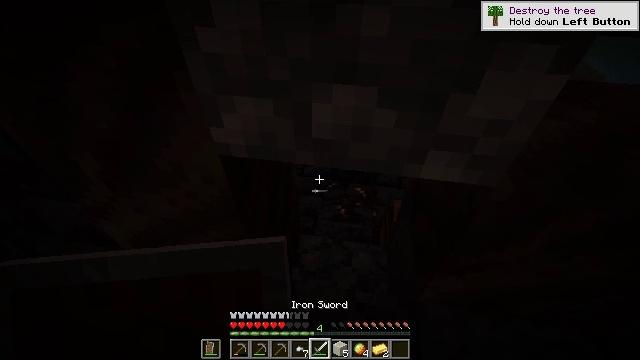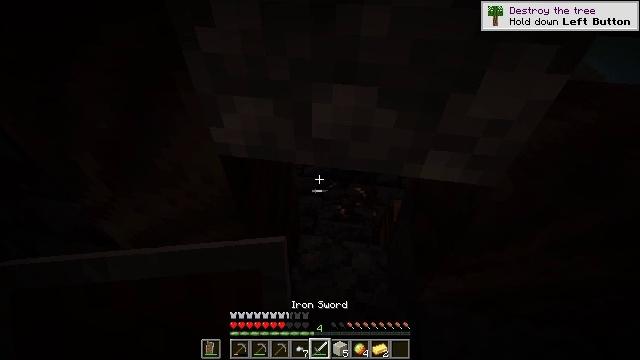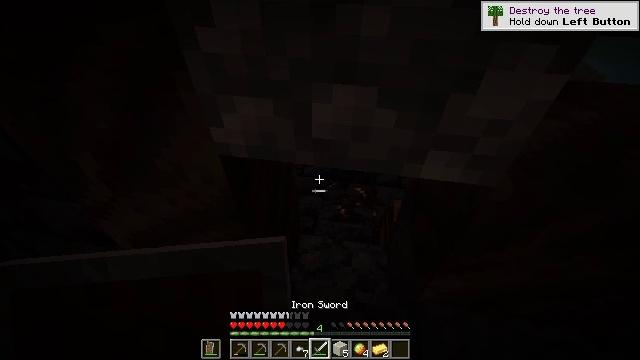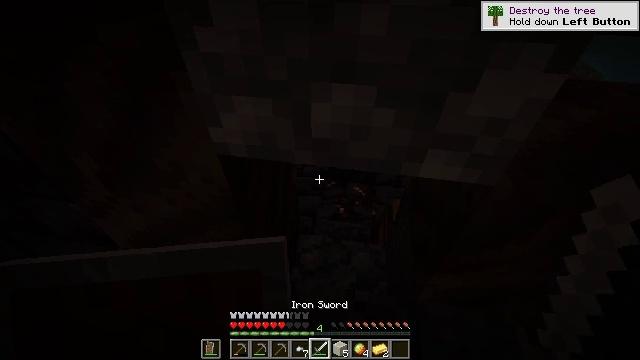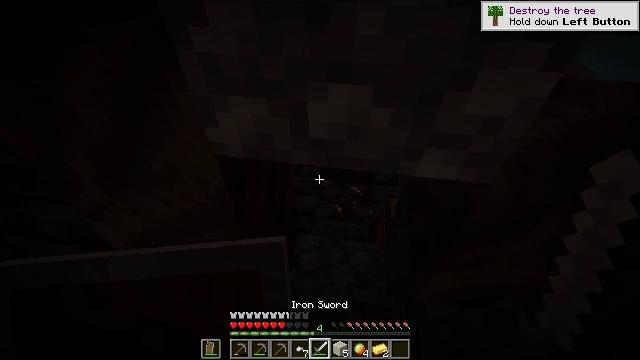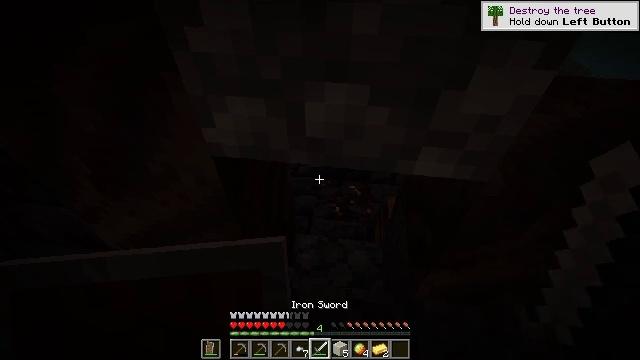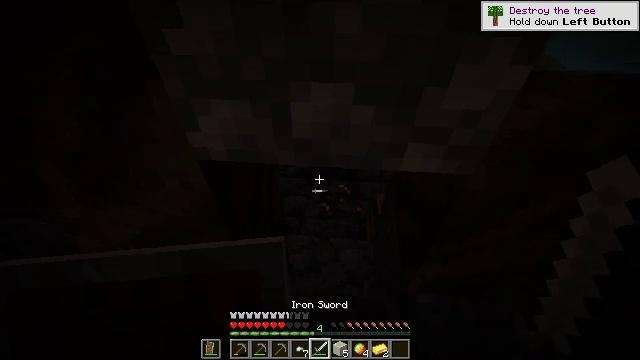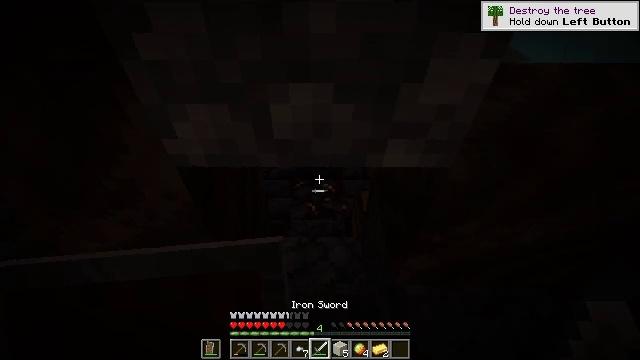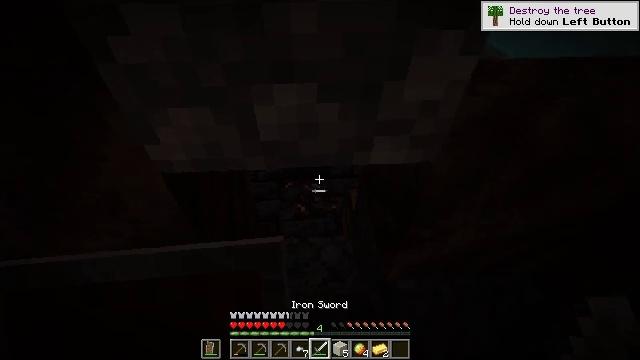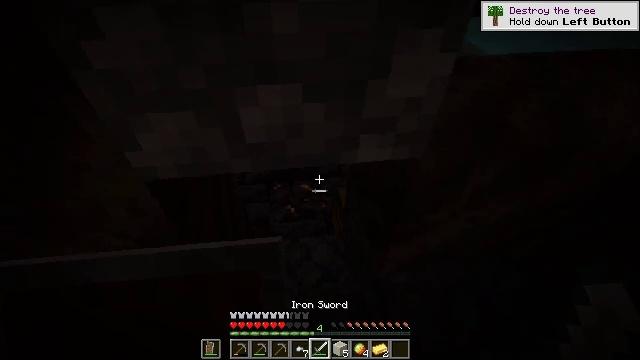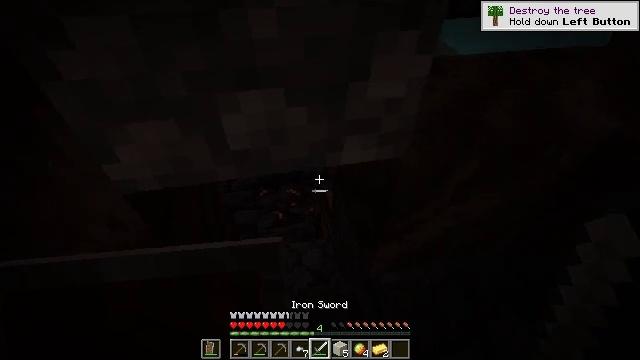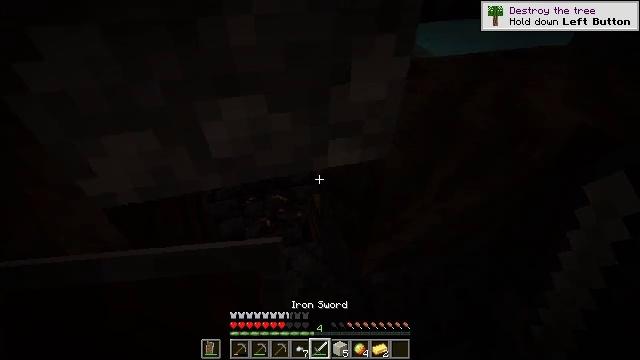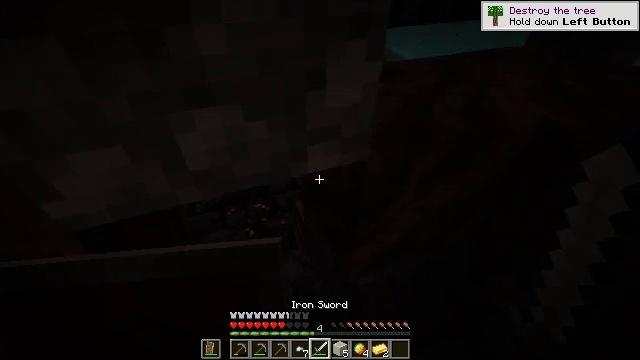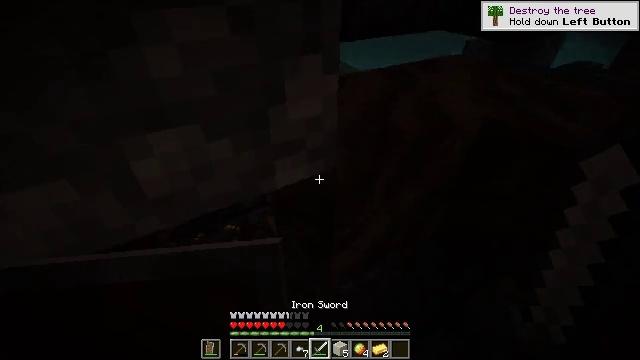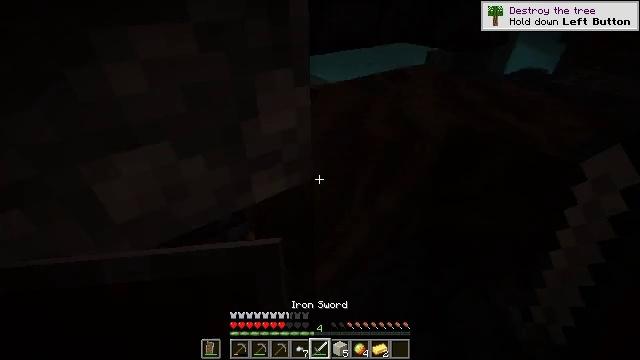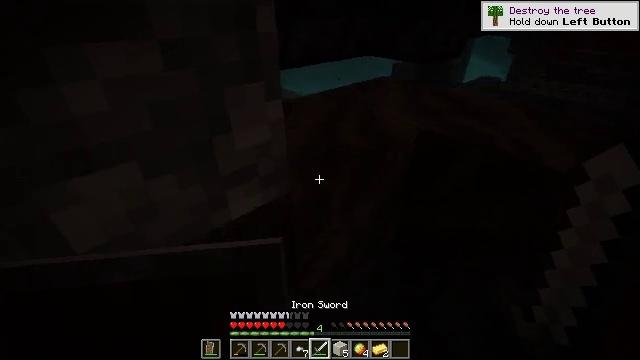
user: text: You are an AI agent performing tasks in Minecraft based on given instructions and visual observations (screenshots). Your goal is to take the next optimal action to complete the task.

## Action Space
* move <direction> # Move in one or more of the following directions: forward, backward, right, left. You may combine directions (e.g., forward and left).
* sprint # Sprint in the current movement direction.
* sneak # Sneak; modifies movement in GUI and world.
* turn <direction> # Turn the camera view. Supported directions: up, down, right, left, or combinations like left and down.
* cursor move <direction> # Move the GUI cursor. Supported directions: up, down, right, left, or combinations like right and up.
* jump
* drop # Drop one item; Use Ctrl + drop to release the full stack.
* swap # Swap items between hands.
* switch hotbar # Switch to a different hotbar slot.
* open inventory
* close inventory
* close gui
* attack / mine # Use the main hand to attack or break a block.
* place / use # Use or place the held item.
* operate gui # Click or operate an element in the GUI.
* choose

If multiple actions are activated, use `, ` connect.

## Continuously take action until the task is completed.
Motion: motion action
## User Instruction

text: Retrieve polished blackstone bricks from a structure.
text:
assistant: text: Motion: no_op
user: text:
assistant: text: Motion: no_op
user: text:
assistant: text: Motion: no_op
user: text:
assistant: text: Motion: no_op
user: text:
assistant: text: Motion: no_op
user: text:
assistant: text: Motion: turn right
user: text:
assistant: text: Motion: turn right
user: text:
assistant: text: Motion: turn right
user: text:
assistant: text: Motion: turn right
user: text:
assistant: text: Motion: turn right
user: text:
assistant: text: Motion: turn right
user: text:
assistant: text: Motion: turn right and up
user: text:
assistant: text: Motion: turn right and up
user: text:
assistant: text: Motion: turn right and up
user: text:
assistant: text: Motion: turn right and up
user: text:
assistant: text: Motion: turn right and up
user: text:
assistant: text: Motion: turn right and up
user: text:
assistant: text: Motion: turn right
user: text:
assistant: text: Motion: move forward, turn right
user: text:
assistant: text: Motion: move forward, turn right
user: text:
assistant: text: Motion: move forward and move right
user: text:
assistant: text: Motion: move forward and move right
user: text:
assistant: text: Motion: move forward and move right
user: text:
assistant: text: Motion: move forward and move right
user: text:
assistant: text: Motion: move forward and move right
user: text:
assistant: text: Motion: move forward and move right
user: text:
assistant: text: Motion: move right
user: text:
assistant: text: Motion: no_op
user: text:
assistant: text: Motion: no_op
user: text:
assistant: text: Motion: no_op